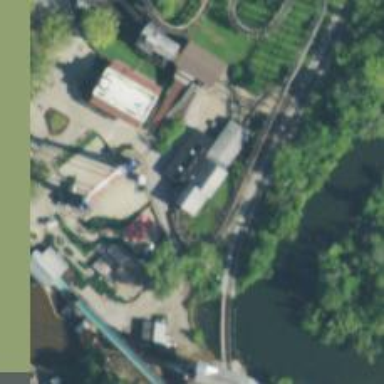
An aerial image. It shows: Thrilling roller coaster attraction.